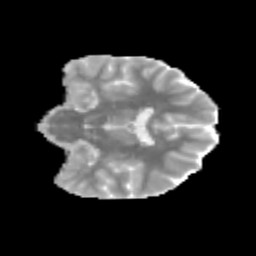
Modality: MD
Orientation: coronal
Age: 13
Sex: female
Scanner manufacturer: siemens
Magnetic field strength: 3 T
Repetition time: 3.8 s
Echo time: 0.07 s